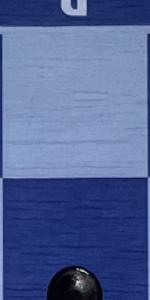
Label: Empty